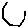
Label: hexagon